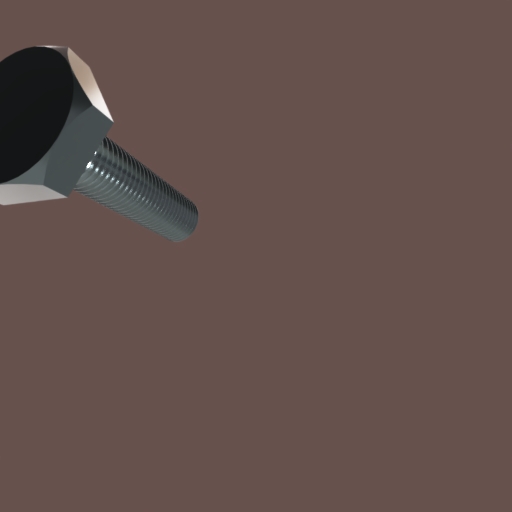
Label: bolt